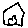
Label: house